Chest X-ray:
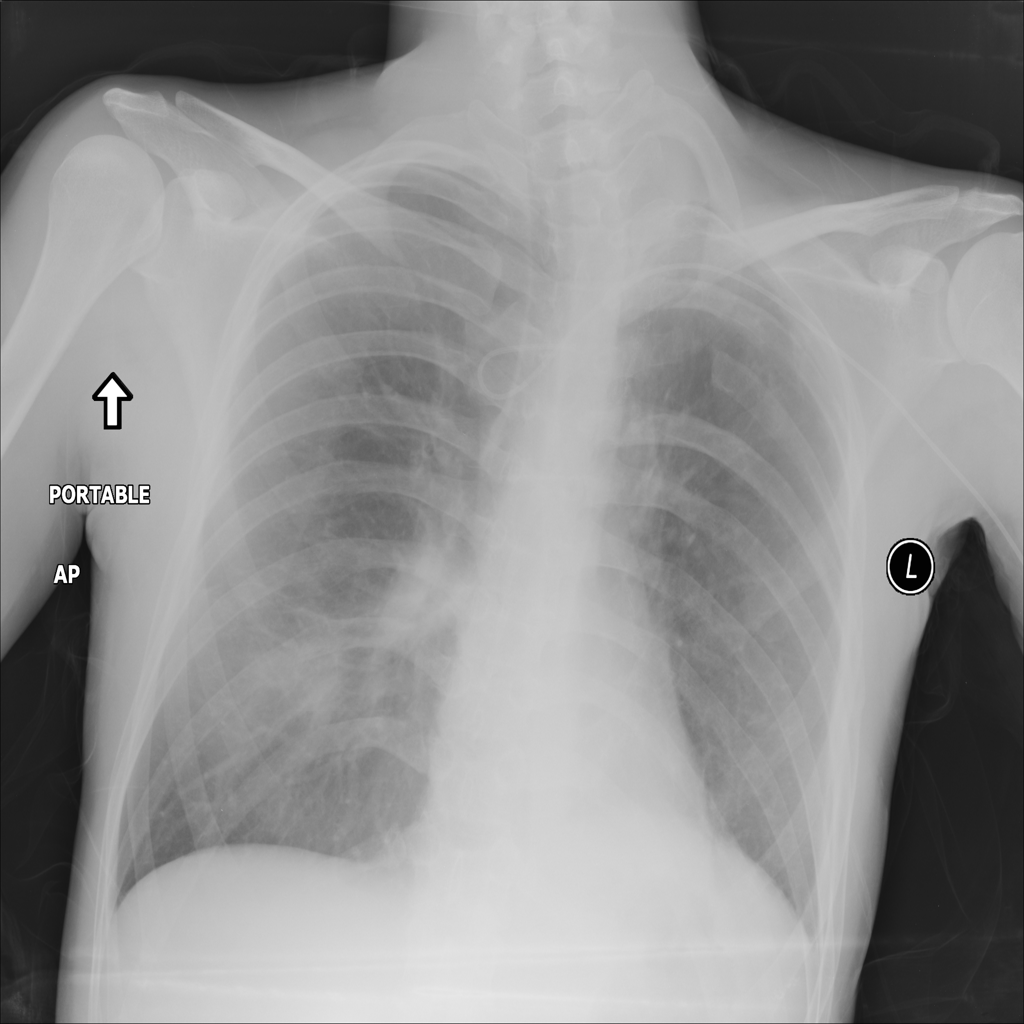
Findings: Fracture, Consolidation
No abnormal finding: no